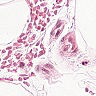
Metastatic tissue present: no